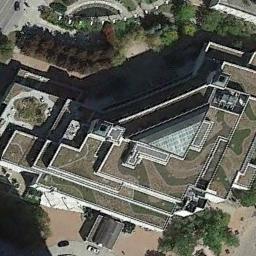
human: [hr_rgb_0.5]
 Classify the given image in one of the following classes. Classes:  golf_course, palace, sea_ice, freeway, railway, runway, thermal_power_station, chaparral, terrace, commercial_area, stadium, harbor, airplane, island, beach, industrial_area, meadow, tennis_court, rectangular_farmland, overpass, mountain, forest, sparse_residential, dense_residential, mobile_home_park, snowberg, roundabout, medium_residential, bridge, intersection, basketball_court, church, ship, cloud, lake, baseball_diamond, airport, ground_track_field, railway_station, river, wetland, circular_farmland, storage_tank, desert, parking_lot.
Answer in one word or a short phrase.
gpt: commercial_area